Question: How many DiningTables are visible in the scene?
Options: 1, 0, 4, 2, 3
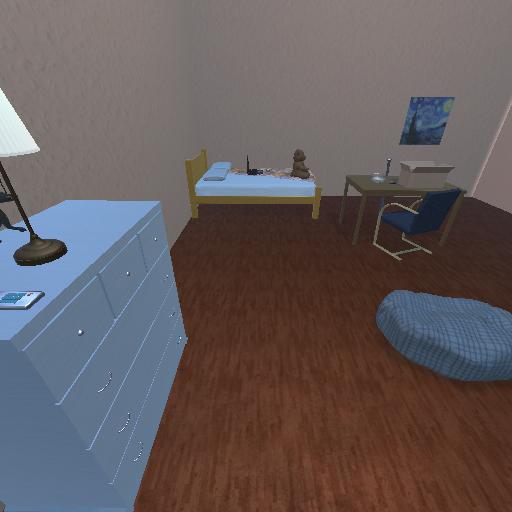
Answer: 1